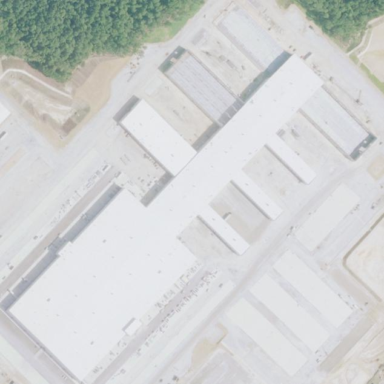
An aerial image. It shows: Warehouse building.